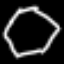
Label: octagon